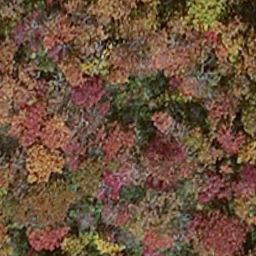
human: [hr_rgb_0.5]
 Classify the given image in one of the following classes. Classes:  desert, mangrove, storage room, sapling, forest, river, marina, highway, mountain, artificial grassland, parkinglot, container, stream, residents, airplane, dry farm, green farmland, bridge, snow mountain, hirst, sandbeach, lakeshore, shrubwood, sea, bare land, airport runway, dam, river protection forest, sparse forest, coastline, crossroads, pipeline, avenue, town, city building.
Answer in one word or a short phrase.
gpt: mangrove